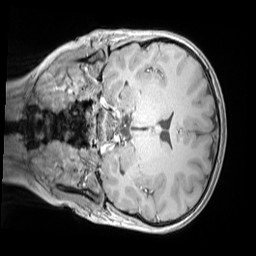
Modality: MP2RAGE
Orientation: coronal
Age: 11
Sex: male
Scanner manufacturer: siemens
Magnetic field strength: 3 T
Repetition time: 4 s
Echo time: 0.00303 s